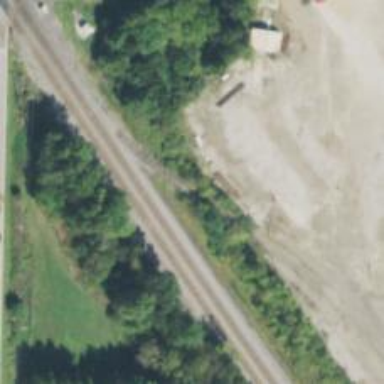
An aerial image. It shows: Rail spur service.